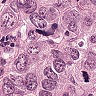
Metastatic tissue present: yes